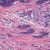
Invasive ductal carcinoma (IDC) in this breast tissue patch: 1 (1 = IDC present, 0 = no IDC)